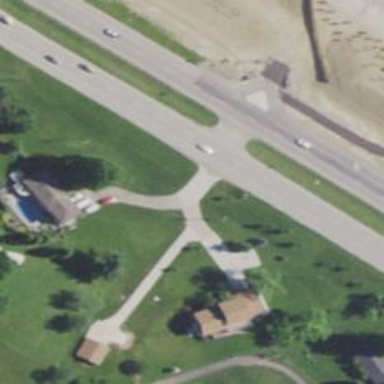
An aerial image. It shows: Shared driveway designated as service road.